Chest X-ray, PA view. Patient: 15 years old, sex F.
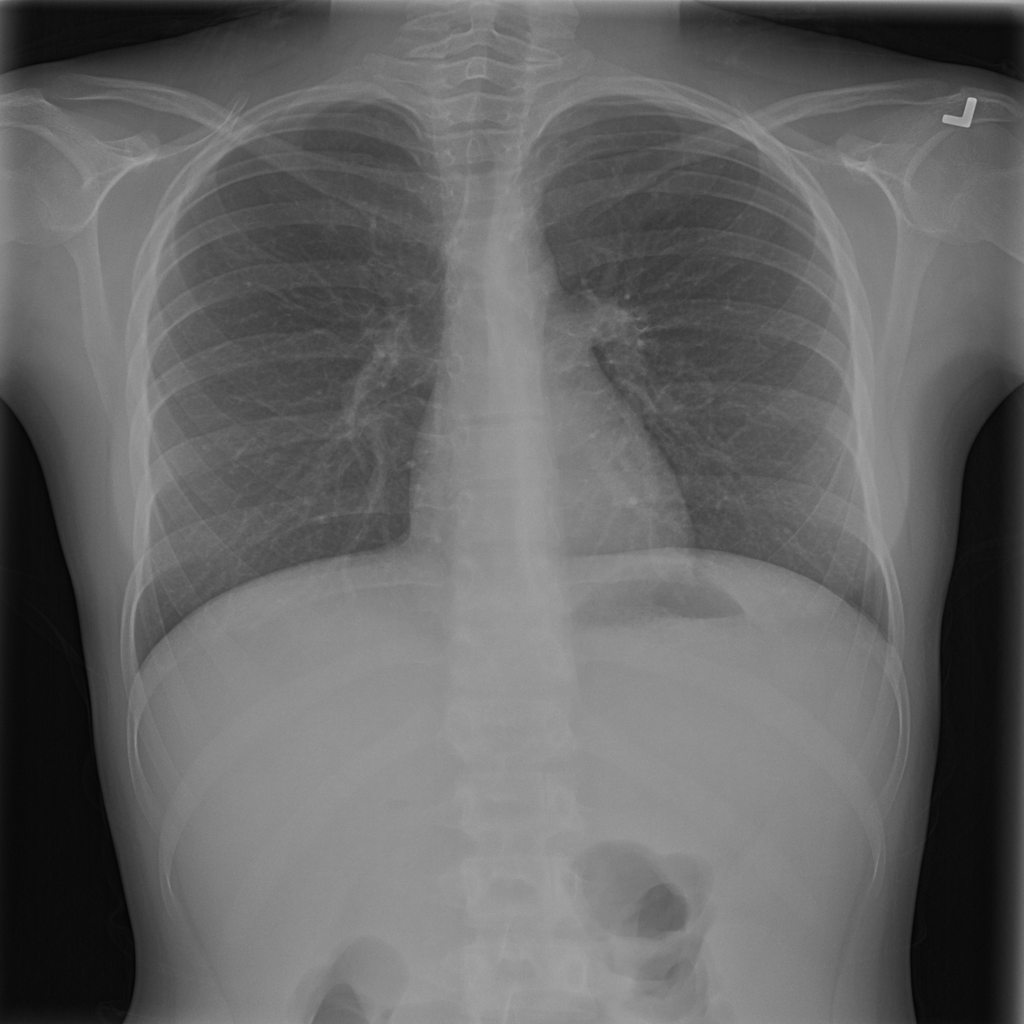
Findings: No Finding